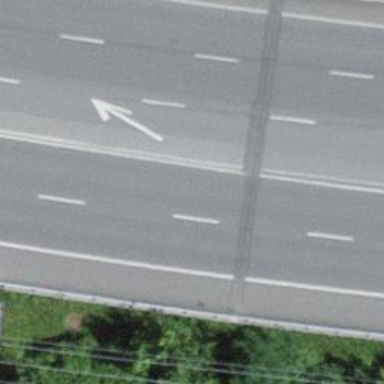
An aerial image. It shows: Secondary road.